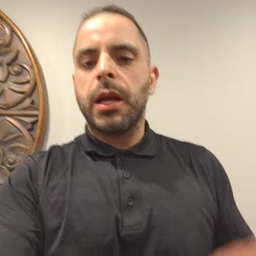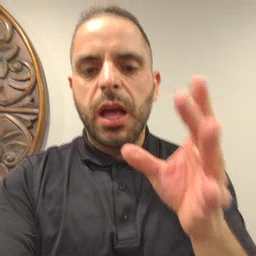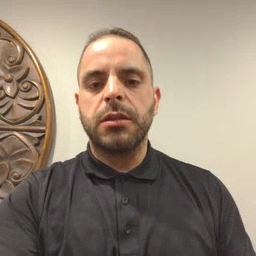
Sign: hate